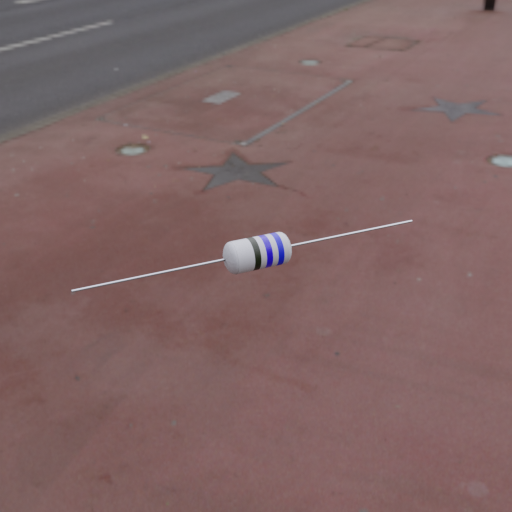
Resistor colour bands (in order): black, blue, blue